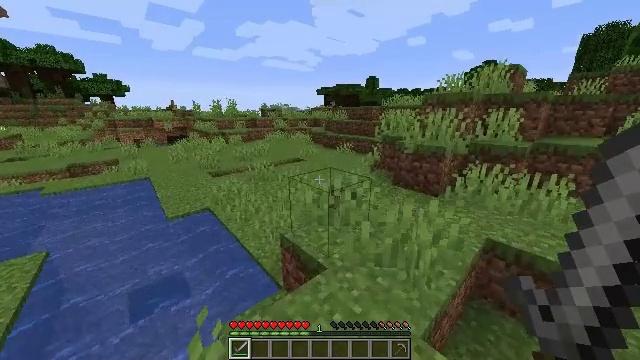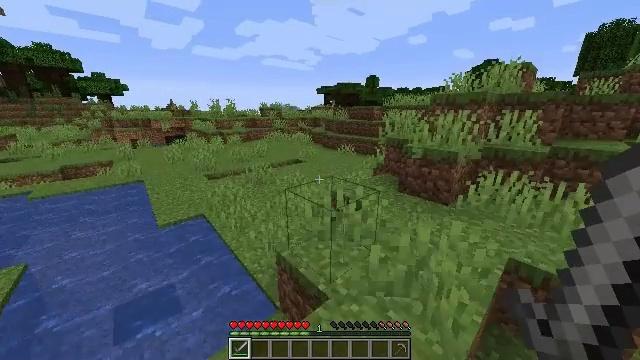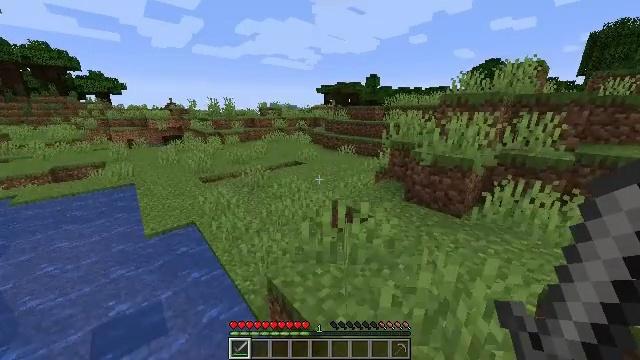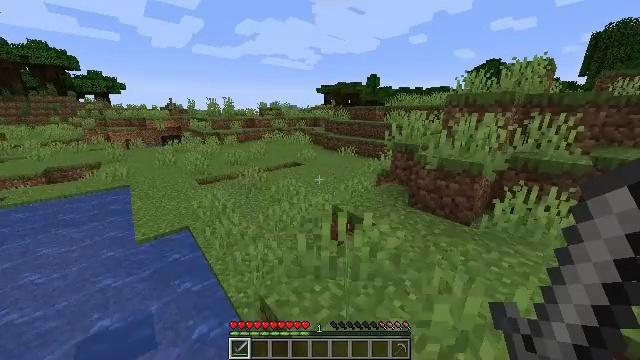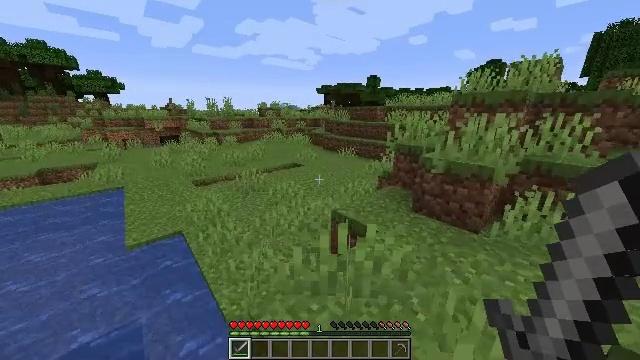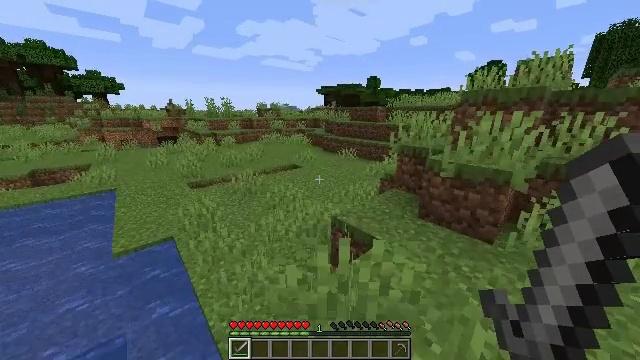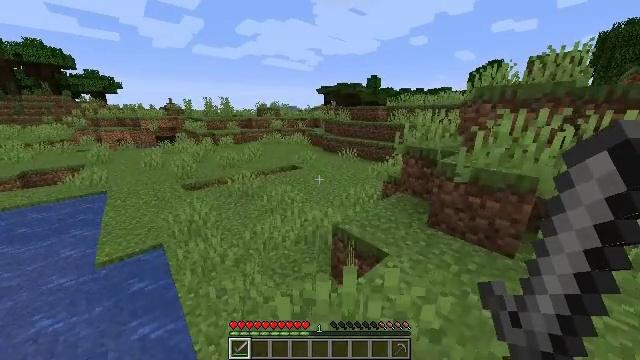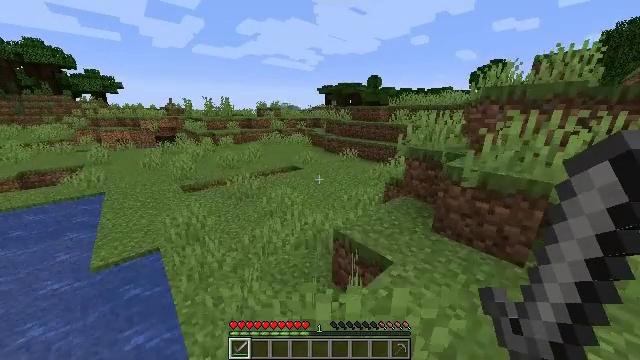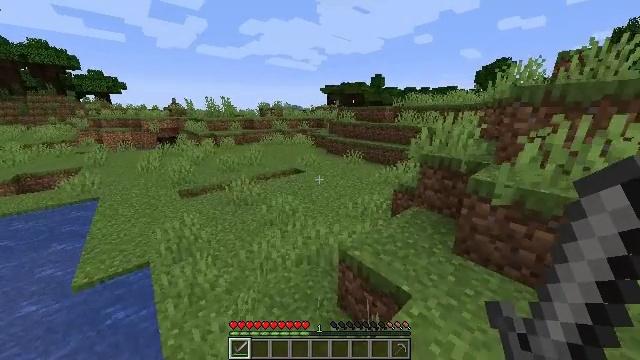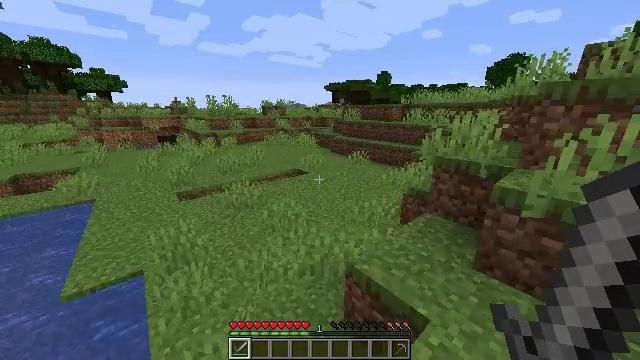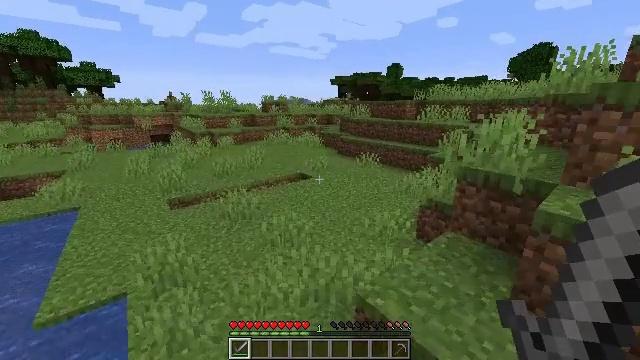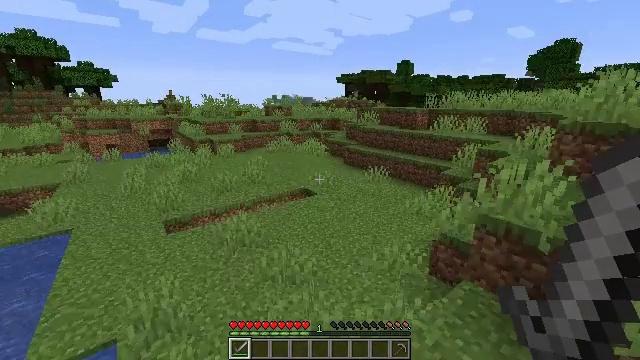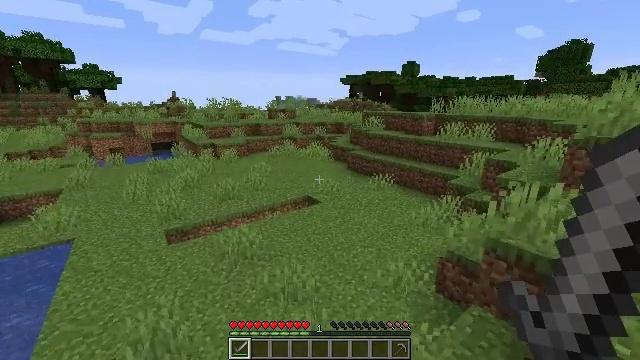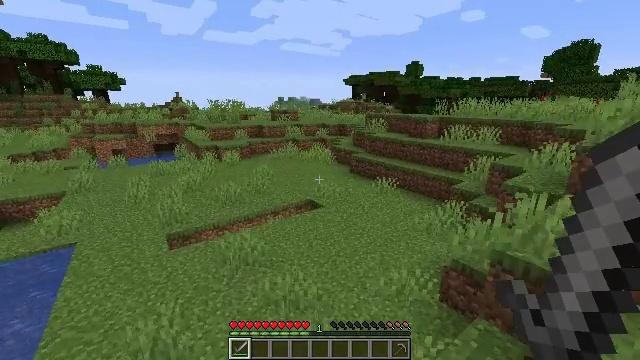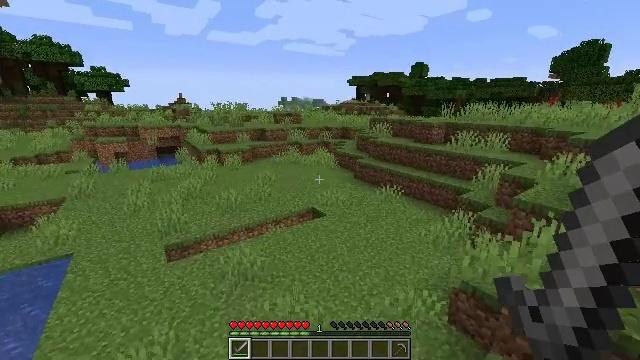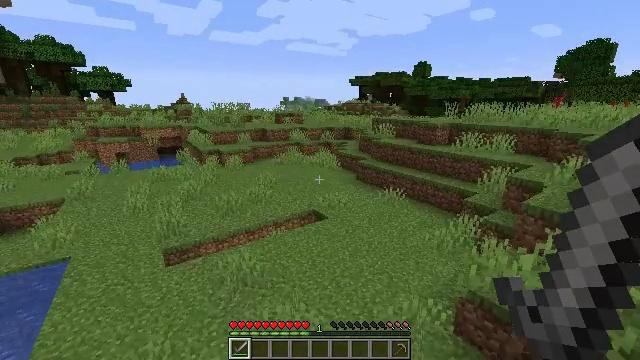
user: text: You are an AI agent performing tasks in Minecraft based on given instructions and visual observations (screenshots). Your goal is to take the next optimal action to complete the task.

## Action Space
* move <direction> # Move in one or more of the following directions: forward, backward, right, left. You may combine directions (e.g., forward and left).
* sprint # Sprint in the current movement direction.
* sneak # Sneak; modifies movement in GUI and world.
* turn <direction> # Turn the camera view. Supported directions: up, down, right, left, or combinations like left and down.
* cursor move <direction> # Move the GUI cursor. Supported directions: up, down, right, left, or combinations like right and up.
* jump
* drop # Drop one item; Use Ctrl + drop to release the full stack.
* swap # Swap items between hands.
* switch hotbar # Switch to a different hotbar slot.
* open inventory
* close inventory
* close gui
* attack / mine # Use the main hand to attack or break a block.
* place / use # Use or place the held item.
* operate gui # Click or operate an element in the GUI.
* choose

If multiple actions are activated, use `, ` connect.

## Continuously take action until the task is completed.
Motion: motion action
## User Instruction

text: Heat cod in the furnace to get cooked cod.
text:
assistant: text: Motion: move forward
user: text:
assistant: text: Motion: move forward
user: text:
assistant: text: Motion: move forward
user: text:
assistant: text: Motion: move forward
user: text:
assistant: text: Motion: move forward
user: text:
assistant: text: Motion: move forward
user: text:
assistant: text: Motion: move forward
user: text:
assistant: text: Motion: move forward
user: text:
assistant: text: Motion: move forward, turn left
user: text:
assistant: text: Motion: move forward, turn left, jump
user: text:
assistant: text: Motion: move forward, turn left, jump
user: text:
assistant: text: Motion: move forward, jump
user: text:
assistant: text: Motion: move forward, jump
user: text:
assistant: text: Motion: move forward, jump
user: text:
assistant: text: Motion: move forward, jump
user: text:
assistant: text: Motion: move forward, jump
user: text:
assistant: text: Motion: move forward
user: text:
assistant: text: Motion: move forward
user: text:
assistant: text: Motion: move forward
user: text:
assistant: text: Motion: move forward
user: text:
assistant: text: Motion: move forward
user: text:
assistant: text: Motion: move forward
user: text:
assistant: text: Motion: move forward
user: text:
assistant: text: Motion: no_op
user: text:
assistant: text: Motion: no_op
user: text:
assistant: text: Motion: no_op
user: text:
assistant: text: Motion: no_op
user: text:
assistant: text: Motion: move forward
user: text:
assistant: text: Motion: move forward
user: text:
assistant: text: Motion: no_op